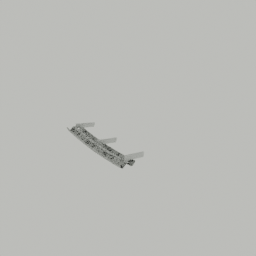
Label: architecture